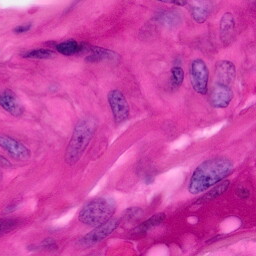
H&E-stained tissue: Pancreatic